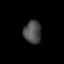
Tissue: lung
Cell type: Epithelial cells
Senescence score: 0.2244
Nuclear area (px): 389
Mean DAPI intensity: 76.501